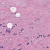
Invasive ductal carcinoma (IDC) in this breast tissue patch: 1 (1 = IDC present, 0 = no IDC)